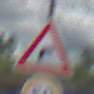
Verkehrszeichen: KurveRechts
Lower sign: Geschwindigkeit50
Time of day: Midday
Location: Outdoor (Nature)
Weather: PartlyCloudy
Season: NotSpecified
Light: Natural